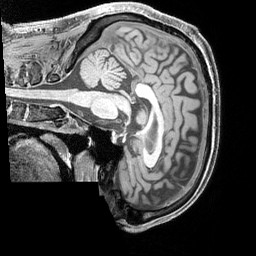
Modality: T1w
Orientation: sagittal
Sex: male
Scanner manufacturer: siemens
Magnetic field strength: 3 T
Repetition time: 2.3 s
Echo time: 0.00226 s